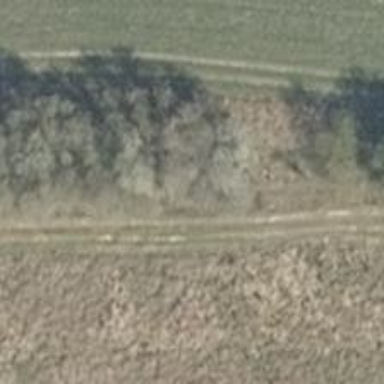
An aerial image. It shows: Row of trees in natural setting.